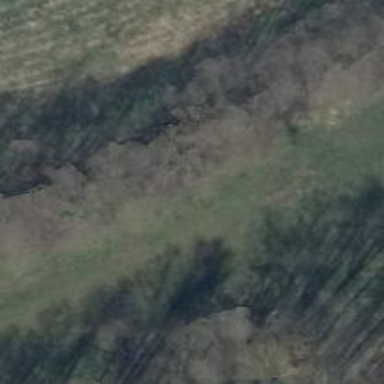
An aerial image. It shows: Row of trees in natural setting.